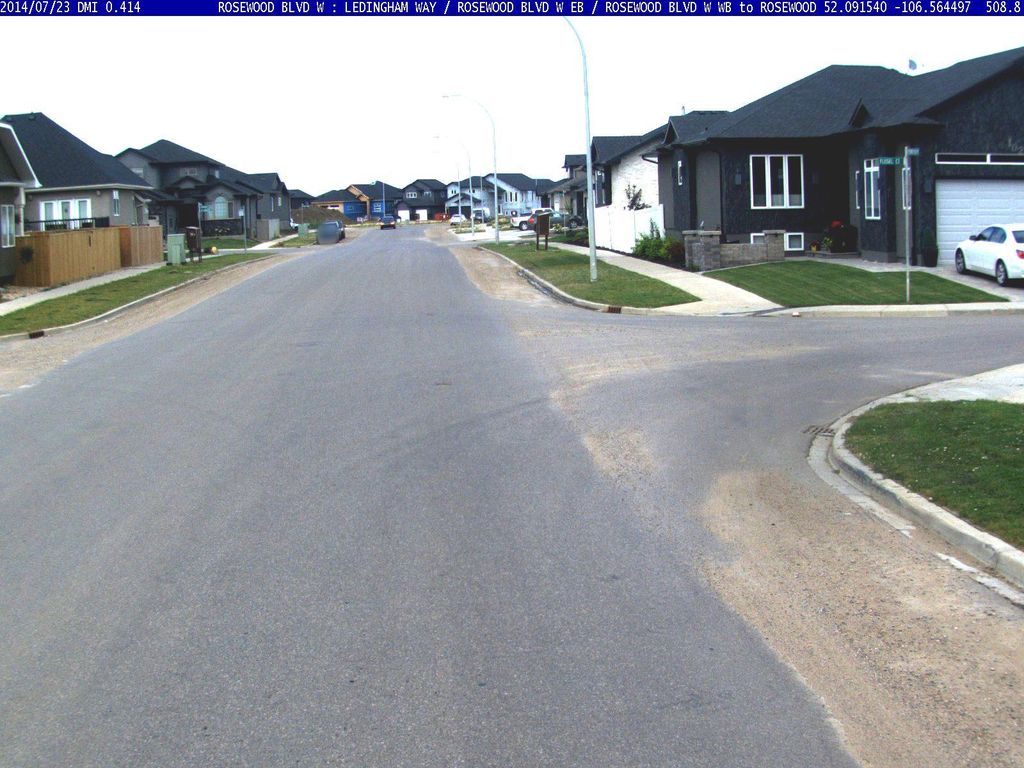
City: saskatoon